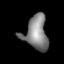
Tissue: prostate
Cell type: T cells
Senescence score: 0.3072
Nuclear area (px): 770
Mean DAPI intensity: 131.614